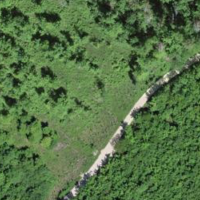
EUNIS habitat code: 41
Species observed at this site:
Fragaria vesca
Chelidonium majus